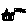
Label: circle